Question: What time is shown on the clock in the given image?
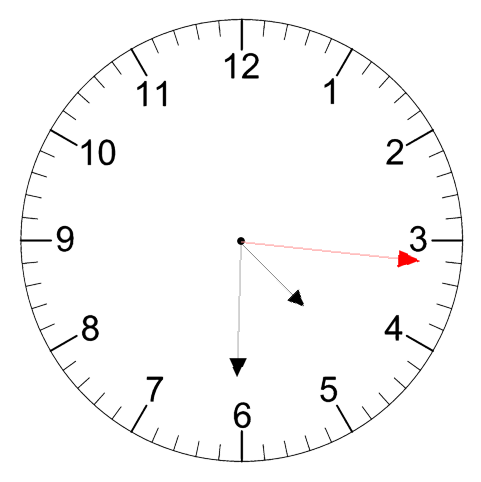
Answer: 04:30:16